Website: home-depot
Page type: account-selection
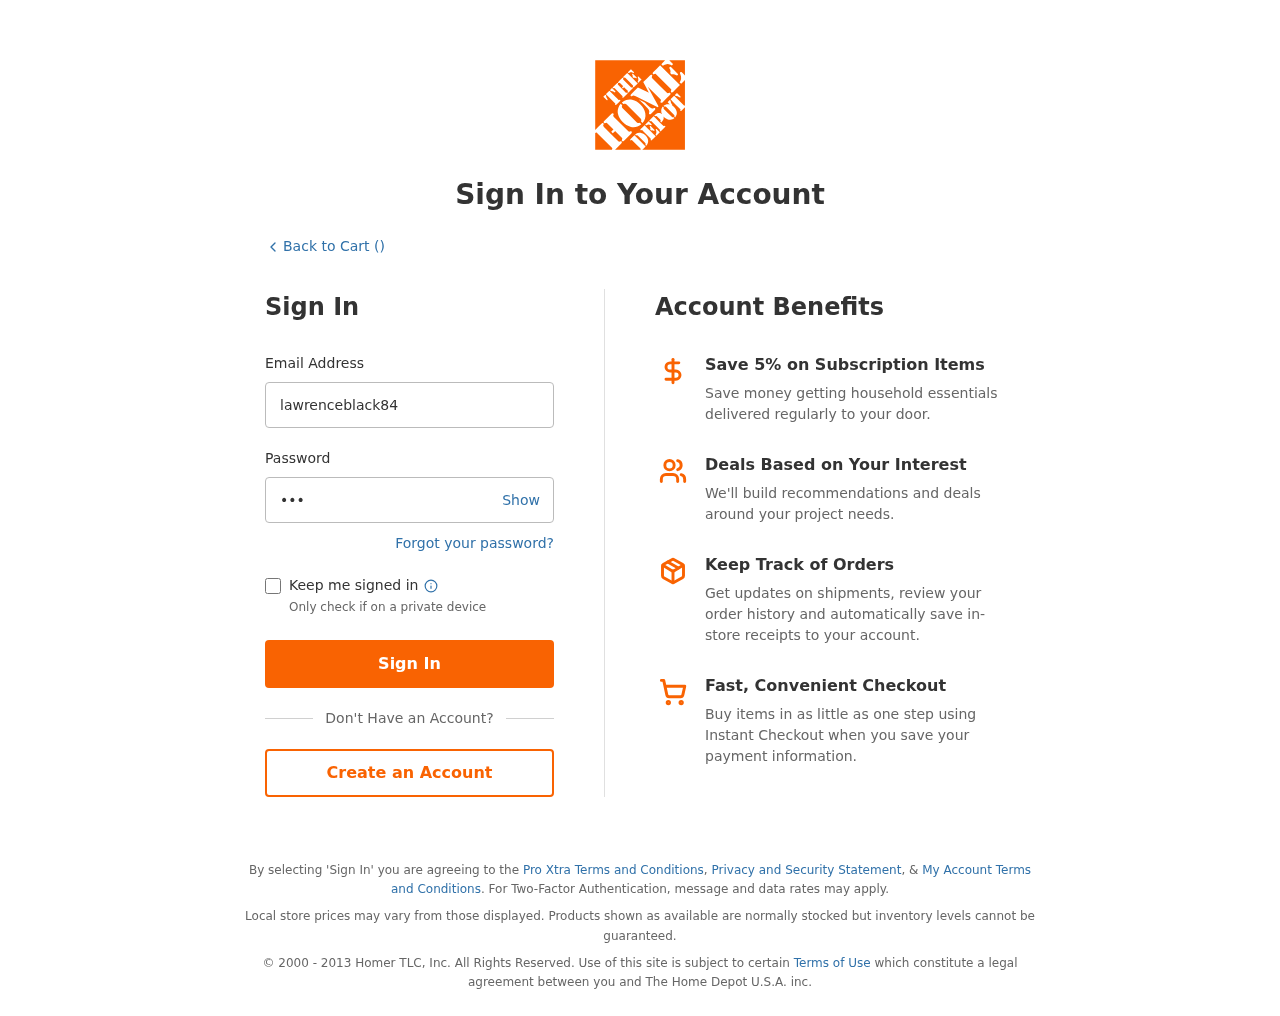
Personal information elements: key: PII_LOGIN_USERNAME
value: lawrenceblack84